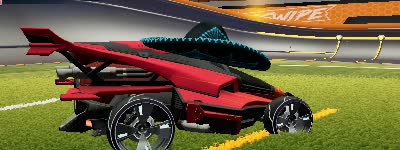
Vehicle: aftershock